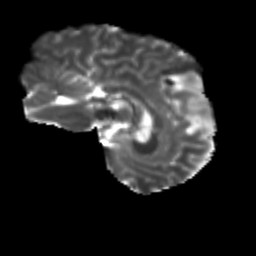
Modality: T2w
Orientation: sagittal
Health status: ill
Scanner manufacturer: siemens
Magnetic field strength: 3 T
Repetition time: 6.8 s
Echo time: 0.097 s